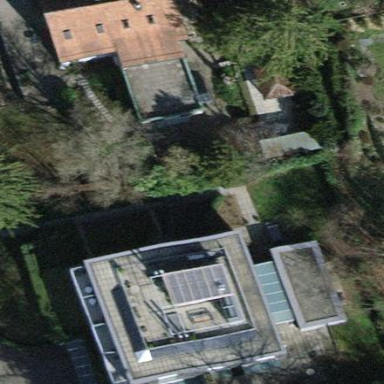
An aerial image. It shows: The building has flat roof oriented across. The roof is major part of the building.